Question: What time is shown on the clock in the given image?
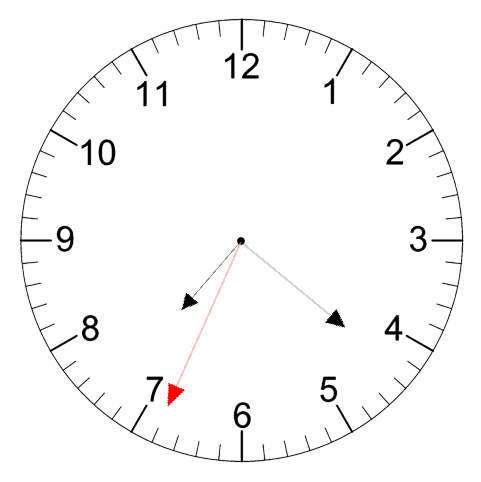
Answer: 07:21:34